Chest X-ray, AP view. Patient: 27 years old, sex M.
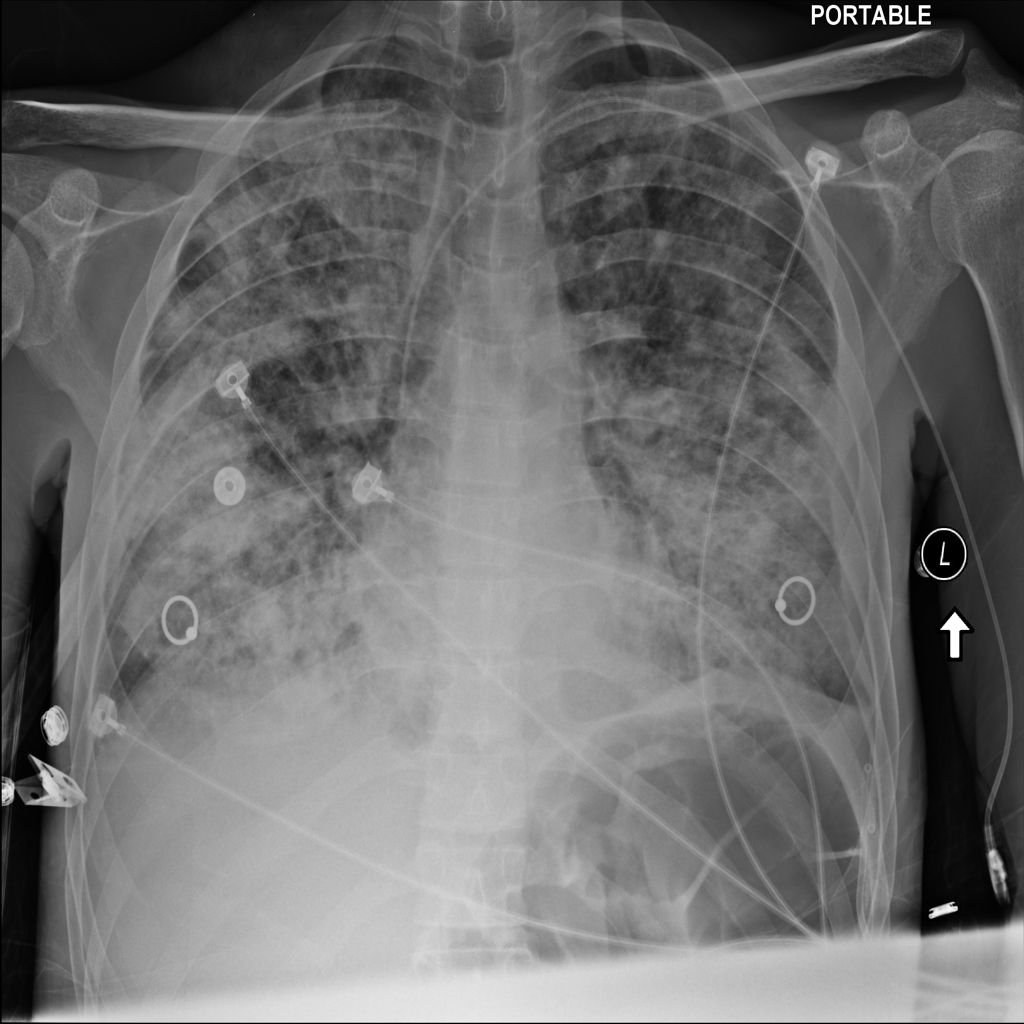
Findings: Infiltration